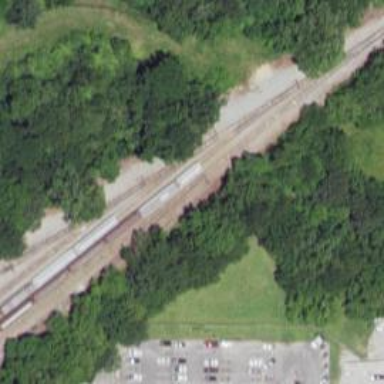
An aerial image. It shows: Rail spur service.